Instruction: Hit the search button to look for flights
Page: home
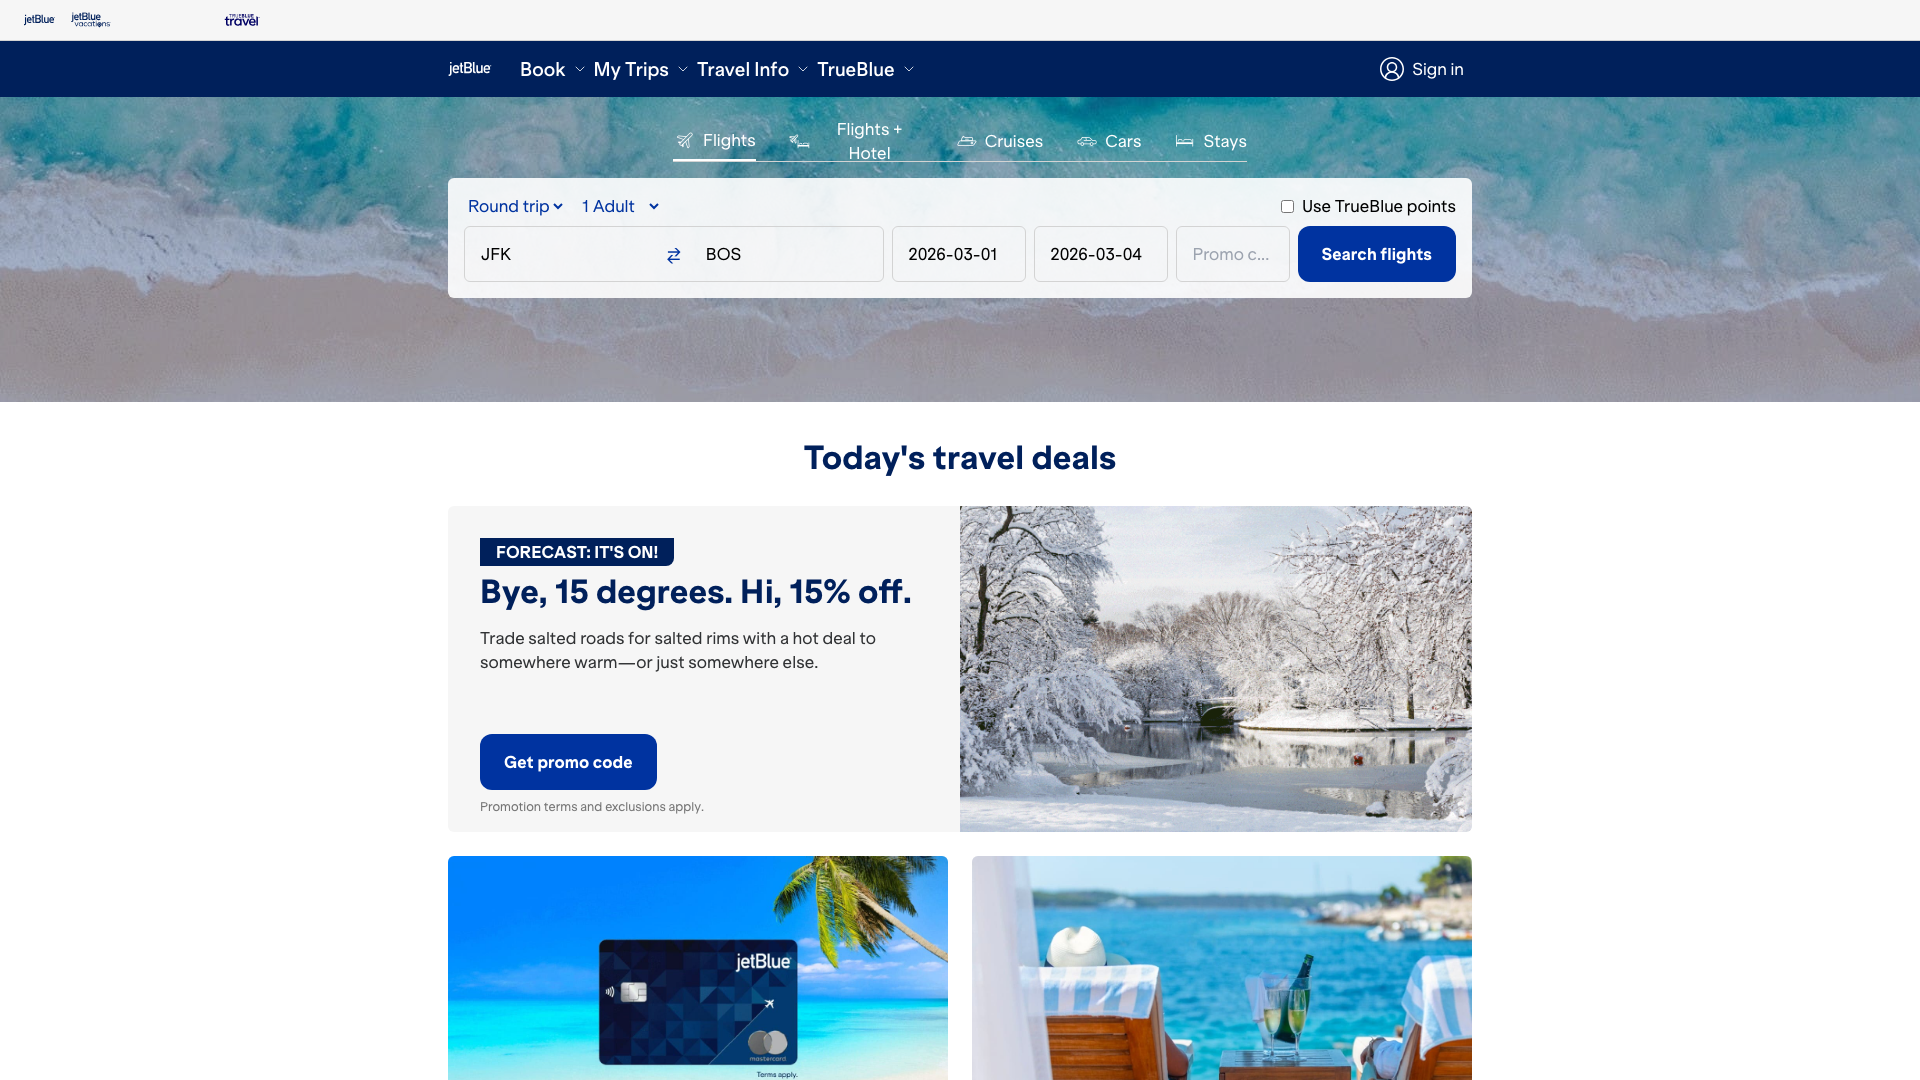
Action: click